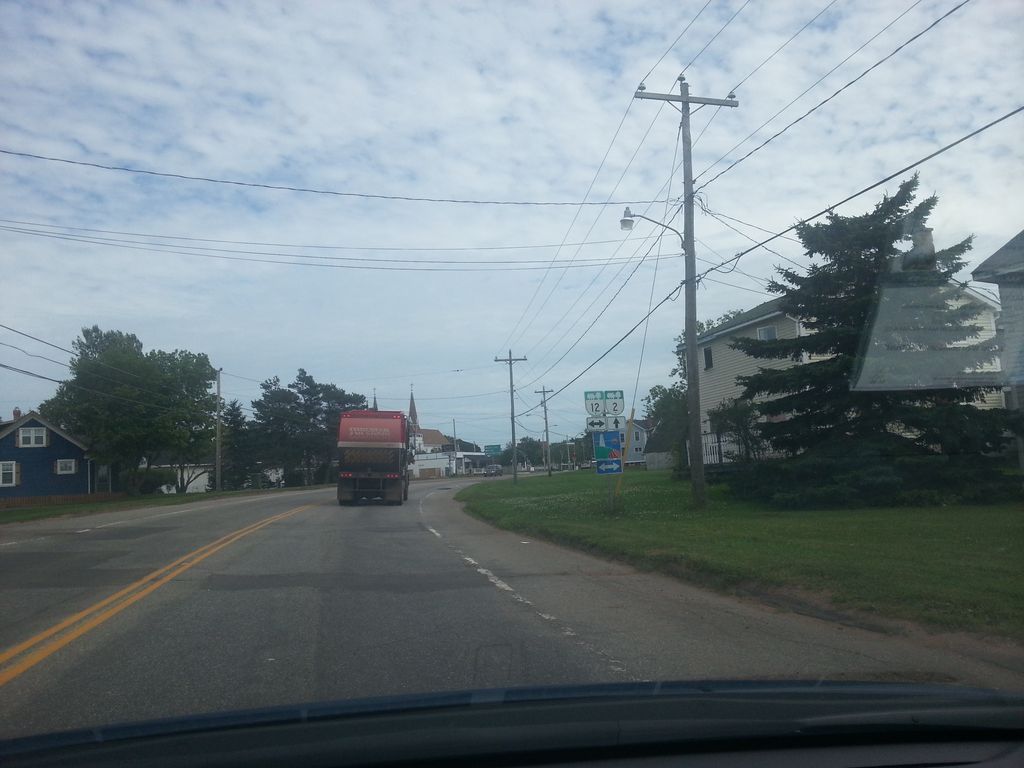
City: charlottetown